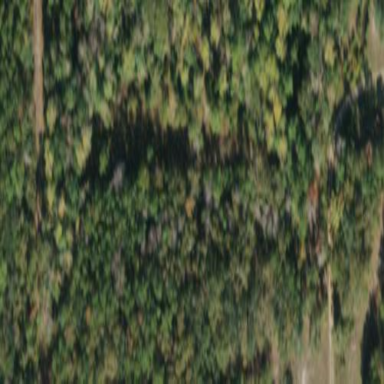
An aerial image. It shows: Mixed woodland area with various types of leaves.